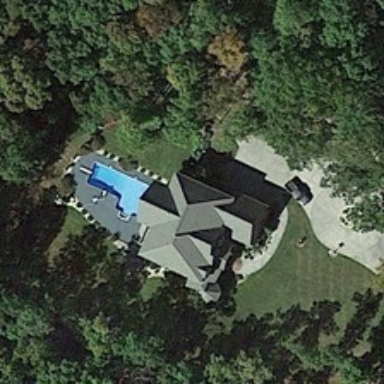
The spring pool is surrounded by lush trees and houses .